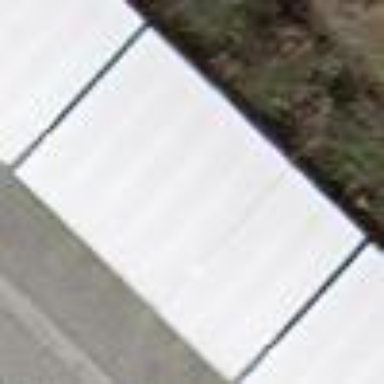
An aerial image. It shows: Carports used as parking spaces.